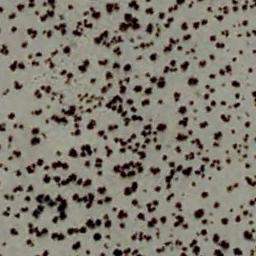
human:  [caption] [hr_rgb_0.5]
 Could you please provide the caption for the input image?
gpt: Chaparral is evenly distributed on the sand .

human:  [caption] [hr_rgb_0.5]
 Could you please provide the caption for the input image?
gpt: There are dozens of trees in this desert .

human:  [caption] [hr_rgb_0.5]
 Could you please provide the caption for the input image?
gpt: A lot of chaparrals of different sizes grow in the desert .

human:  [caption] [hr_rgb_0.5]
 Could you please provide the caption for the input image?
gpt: There are some bushes make up the chaparral on the desert .

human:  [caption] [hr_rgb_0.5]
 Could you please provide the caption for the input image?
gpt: The chaparral is approximately evenly distributed .